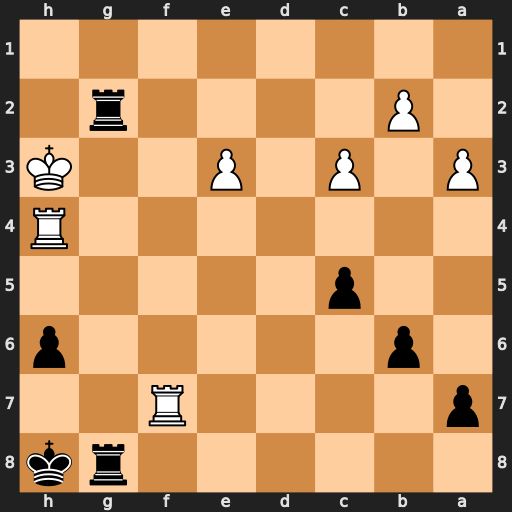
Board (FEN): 6rk/p4R2/1p5p/2p5/7R/P1P1P2K/1P4r1/8
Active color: b
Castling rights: -
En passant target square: -
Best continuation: R8g3#